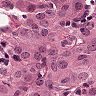
Metastatic tissue present: yes